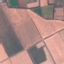
Label: PermanentCrop